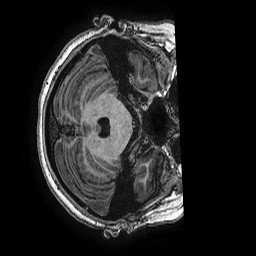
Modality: T1w
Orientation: axial
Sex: female
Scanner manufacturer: ge
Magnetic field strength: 3 T
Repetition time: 0.00766 s
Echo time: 0.003476 s